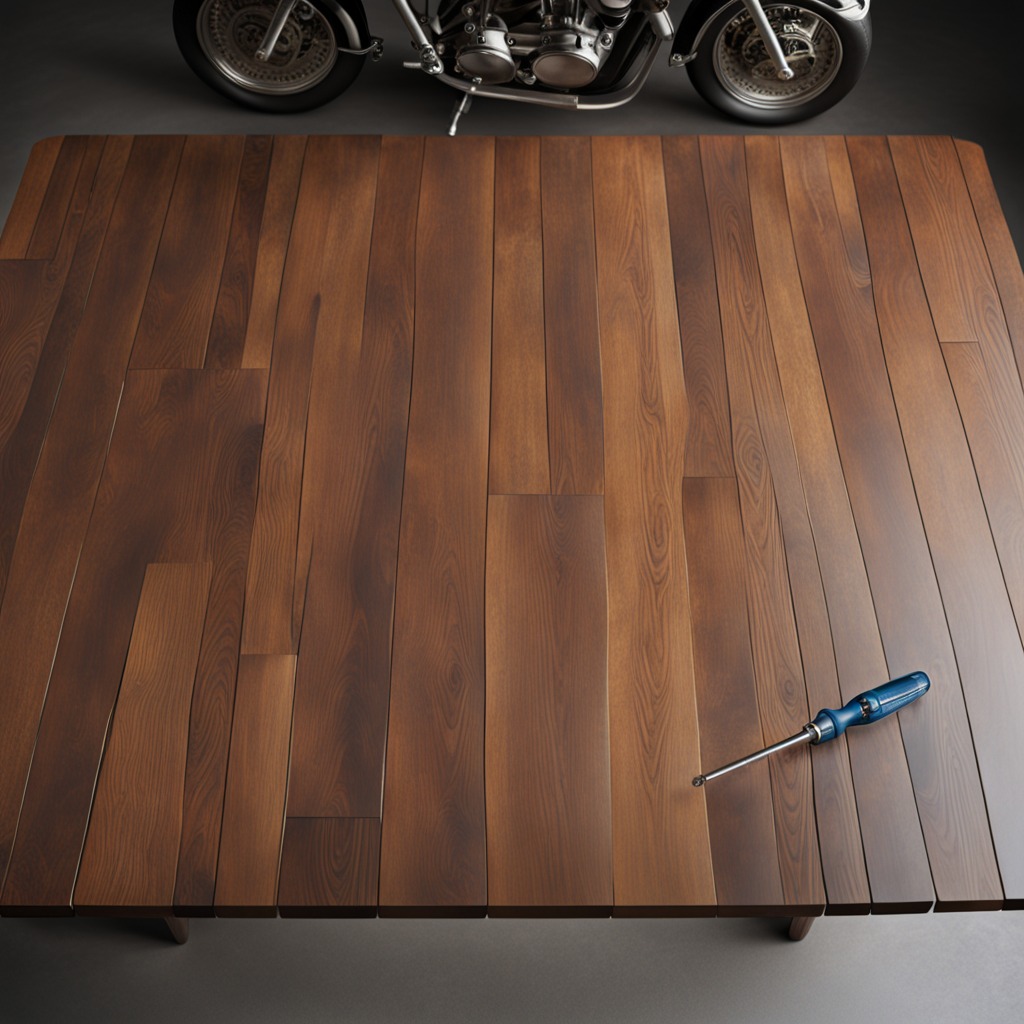
A screwdriver is lying on the wooden table in the vintage motorcycle garage.